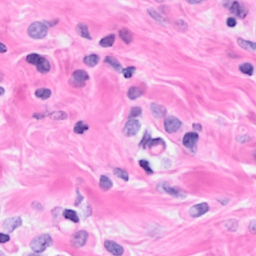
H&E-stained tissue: Breast